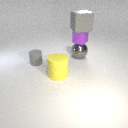
small purple rubber cube above large gray metal sphere